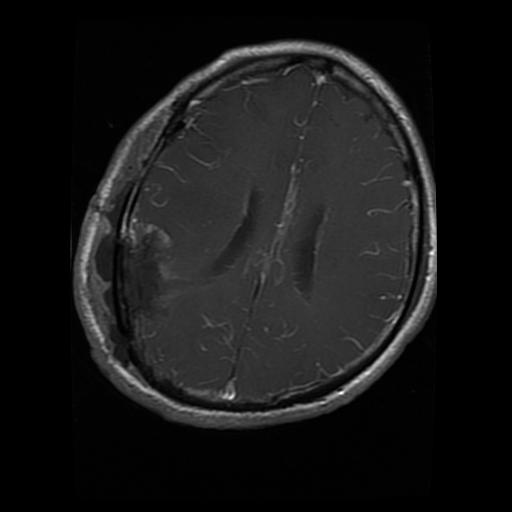
Label: glioma